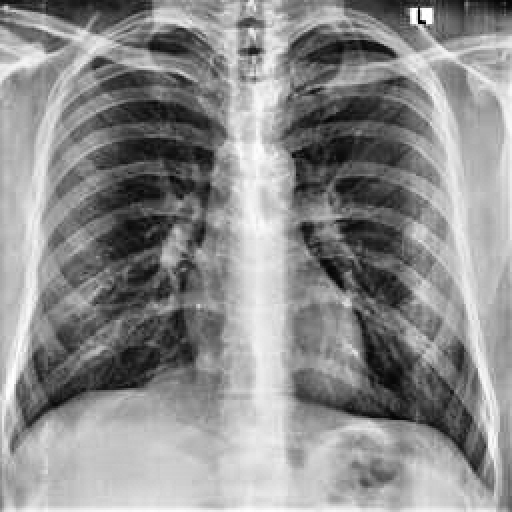
Finding: NORMAL